Interaction volume radius: 5 \u00c5
Interaction volume height: 10 \u00c5
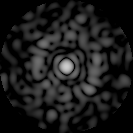
Disorder parameter: 0.8765